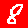
Digit: 8